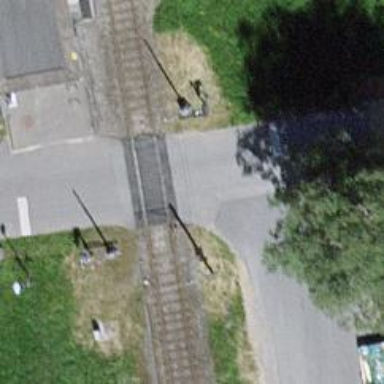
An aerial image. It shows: Railway level crossing.